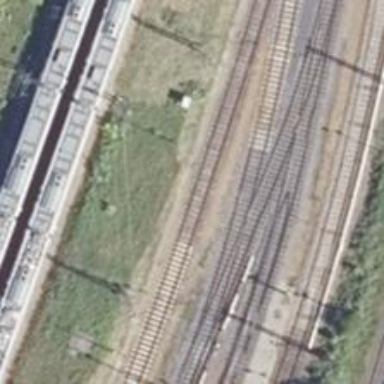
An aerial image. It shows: Railway switch.